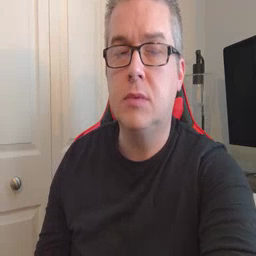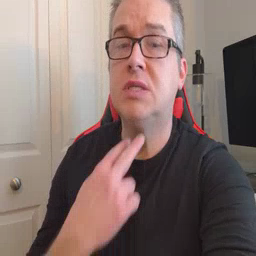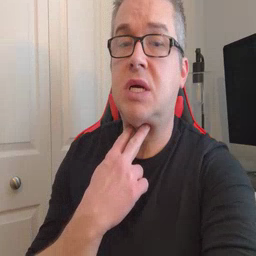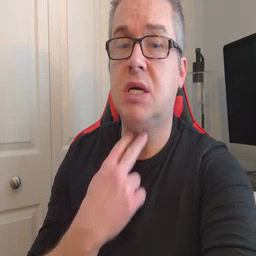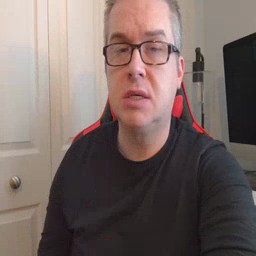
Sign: stuck